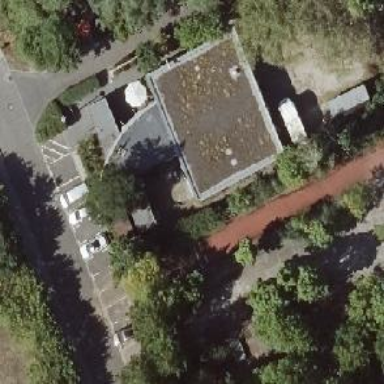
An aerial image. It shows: Cafe.